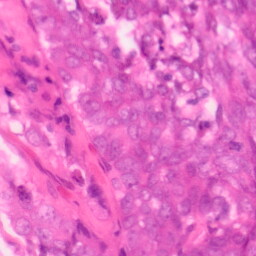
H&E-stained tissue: Colon